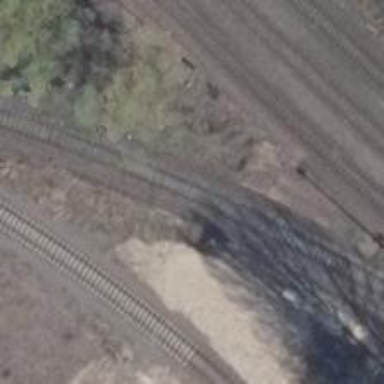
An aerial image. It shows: Rail spur service.